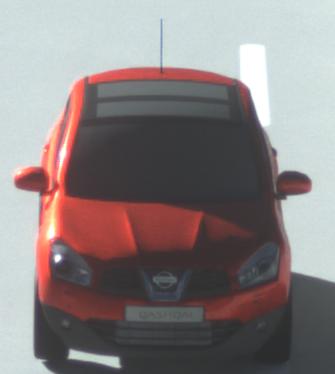
Make: Nissan
Model: Qashqai 1.6
Detailed model: Qashqai (J10)
Model produced from: 2010/03
Model produced until: 2010/08
Doors: 5
Color: red
Road condition: dry road
Daytime: morning or afternoon
Contrast: high contrast